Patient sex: M
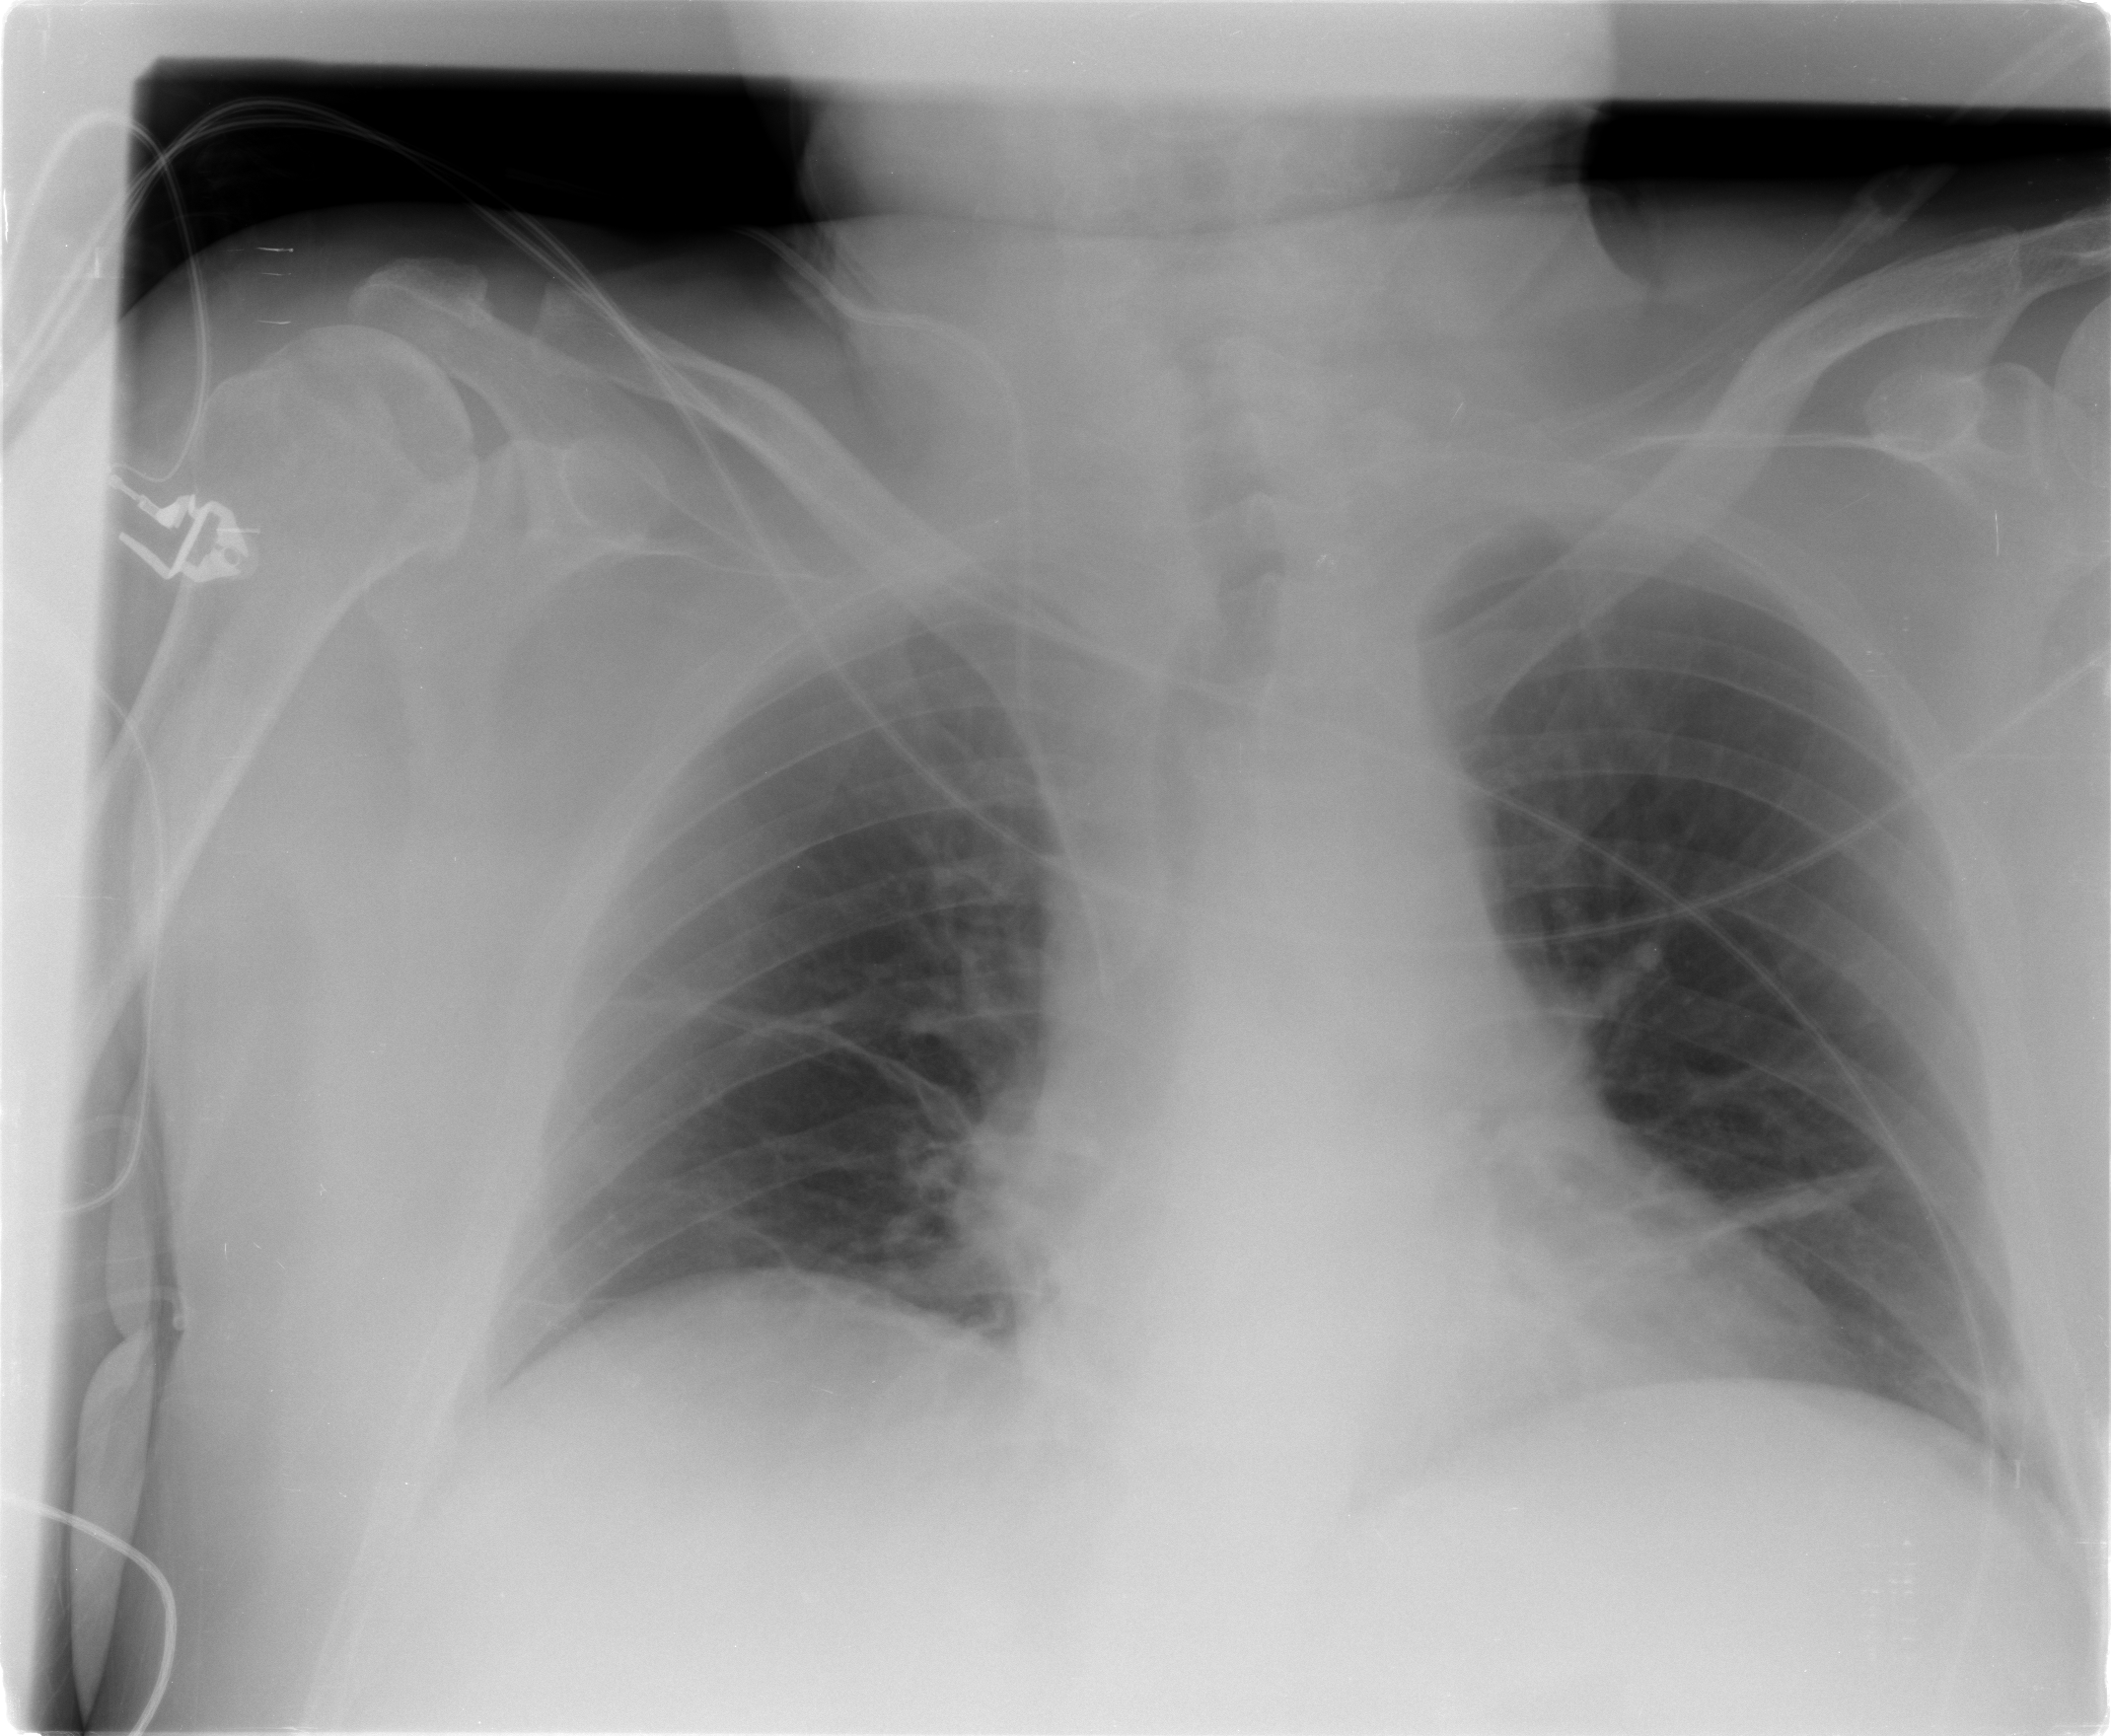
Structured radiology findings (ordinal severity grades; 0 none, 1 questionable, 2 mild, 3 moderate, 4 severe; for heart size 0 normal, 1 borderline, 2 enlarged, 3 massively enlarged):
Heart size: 0
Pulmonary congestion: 0
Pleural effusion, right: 0
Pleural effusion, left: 0
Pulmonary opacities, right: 0
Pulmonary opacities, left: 0
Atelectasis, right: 2
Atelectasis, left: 2